Question: In the destination directory (/dist/) I would like to create three directories with IMAGES folder, CSS folder, JS folder, multi output directories similar to the following screenshoot:

My current entry looks something like this:
<URL>
My 'webpack.config.js' looks something like this (this code works but it doesn't create the structure that I want ):
'''
var path = require("path");
const webpack = require('webpack');
const ExtractTextPlugin = require("extract-text-webpack-plugin");
const FileManagerPlugin = require('filemanager-webpack-plugin');
const extractCSS = new ExtractTextPlugin("css/[name]-1.0.0.css");
const extractSASS = new ExtractTextPlugin("es/[name].css");
module.exports = function(env) {
var isProd = false;
if (env != null && env.production) {
isProd = true;
}
var jsDev = "./js/[name]-bundle.js";
var jsProd = "./js/[name]-" + date_string() + ".js";
var configJs = isProd ? jsProd : jsDev;
return {
context: path.resolve(__dirname, "src"),
entry: {
specials: './js/specials.js',
checkout: './js/checkout.js',
mobile: './js/mobile.js',
screen: './js/screen.js',
custom: './js/app.js'
},
output: {
path: path.join(__dirname, "dist"),
filename: configJs
},
module: {
rules: [{
test: /\.css$/,
use: extractCSS.extract({
fallback: "style-loader",
use: "css-loader"
})
}, {
test: /\.scss$/,
use: extractSASS.extract({
fallback: "style-loader",
use: ["css-loader", "sass-loader"]
})
}, {
test: /\.(jpg|svg|png|gif)$/,
exclude: /fonts/,
loaders: [{
loader: 'file-loader',
options: {
name: '[name].[ext]',
outputPath: './images/',
publicPath: ''
}
}]
}, {
test: /\.(eot|svg|ttf|woff|woff2)$/,
exclude: /images/,
loader: 'file-loader',
options: {
name: 'fonts/[name].[ext]',
publicPath: ''
}
}]
},
plugins: [
extractSASS
]
};
'''
Any help will be appreciated,
Thank you,
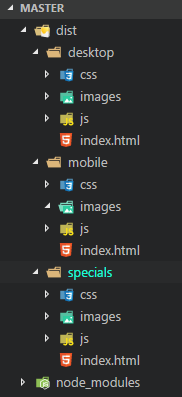
Answer: Focus on this part of configuration:
'''
var jsDev = "./js/[name]-bundle.js";
var jsProd = "./js/[name]-" + date_string() + ".js";
var configJs = isProd ? jsProd : jsDev;
output: {
path: path.join(__dirname, "dist"),
filename: configJs
},
'''
If you change jsDev and jsProd to this:
'''
var jsDev = "./[name]/[name]-bundle.js";
var jsProd = "./[name]/[name]-" + date_string() + ".js";
'''
webpack will create folders with your entries names (specials, checkout etc.).
If you wish more advanced approach you may check this part of webpack documentation: <URL> ,
especially the part:
'''
module.exports = {
//...
output: {
filename: (chunkData) => {
return chunkData.chunk.name === 'main' ? '[name].js': '[name]/[name].js';
},
}
};
'''
There are some resources you might want to also check:
<URL>
<URL>
<URL>